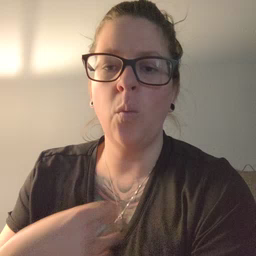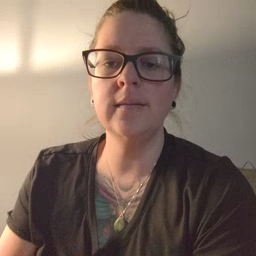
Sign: white